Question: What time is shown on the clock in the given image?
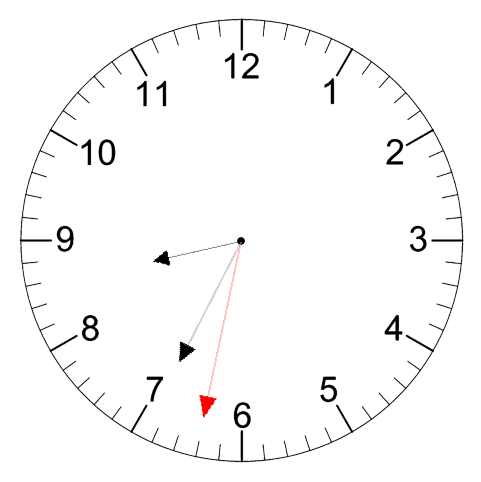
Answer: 08:34:32